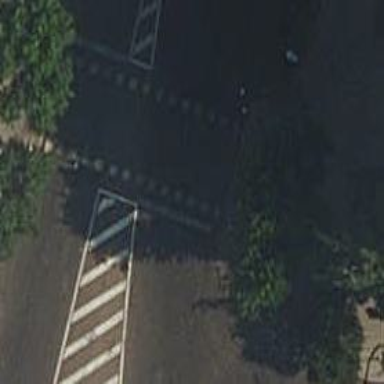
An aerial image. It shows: Road crossing with traffic signals.